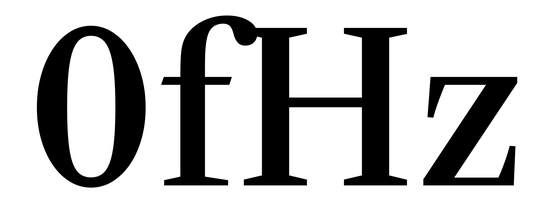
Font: LibreCaslonText_Medium